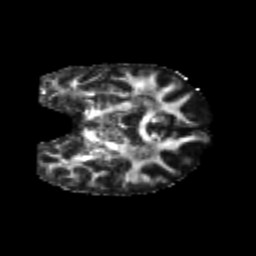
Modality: FA
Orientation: coronal
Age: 22
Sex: female
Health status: healthy
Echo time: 0.074 s